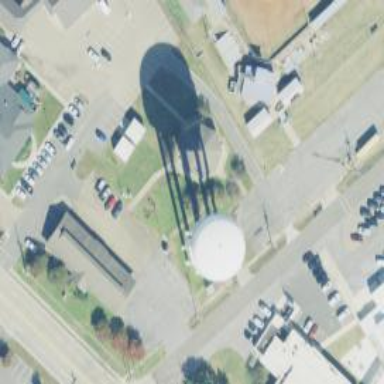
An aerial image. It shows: Water tower that is man-made.